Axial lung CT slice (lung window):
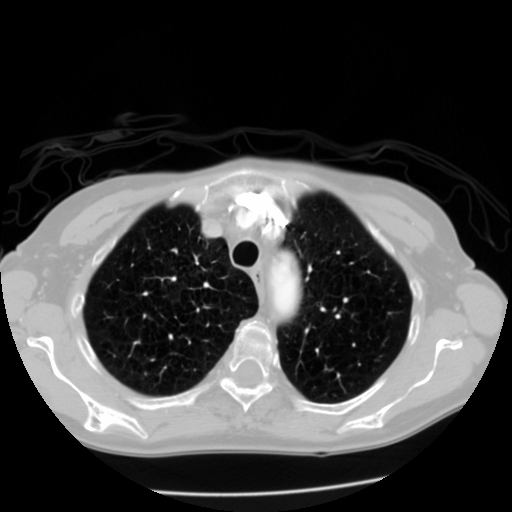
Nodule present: no